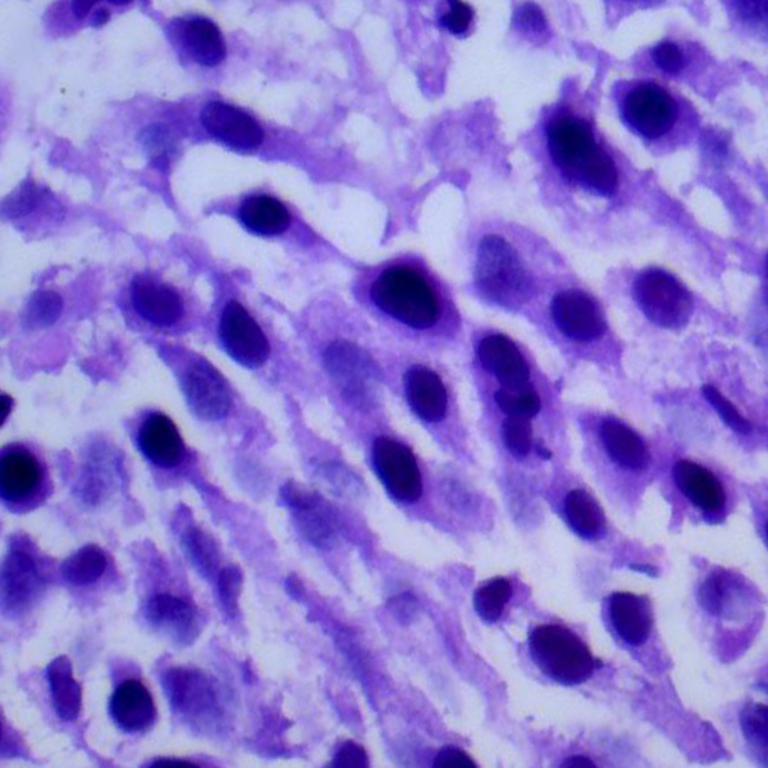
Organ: lung
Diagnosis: squamous carcinomas